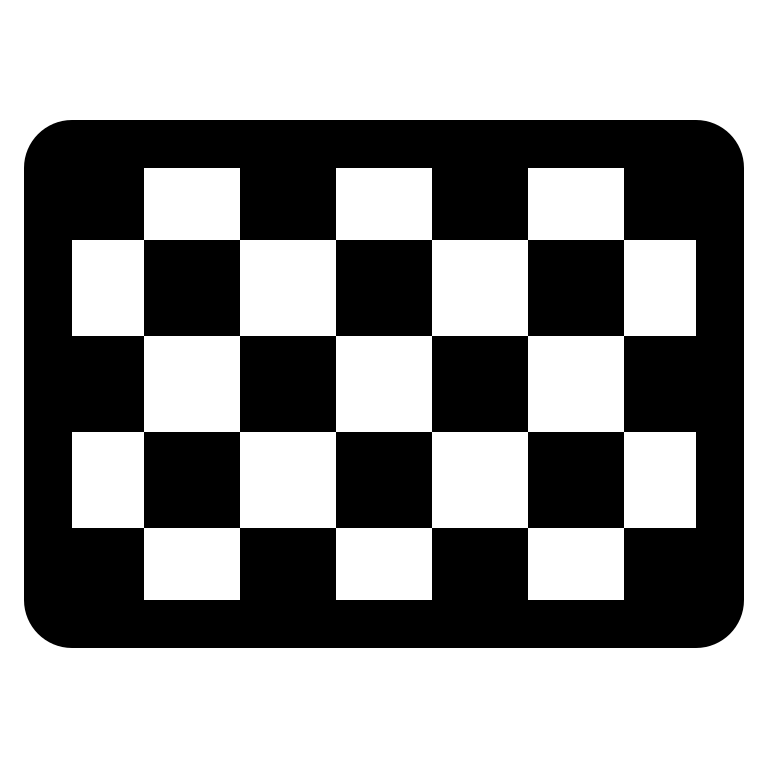
chequered flag high contrast